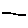
Label: line